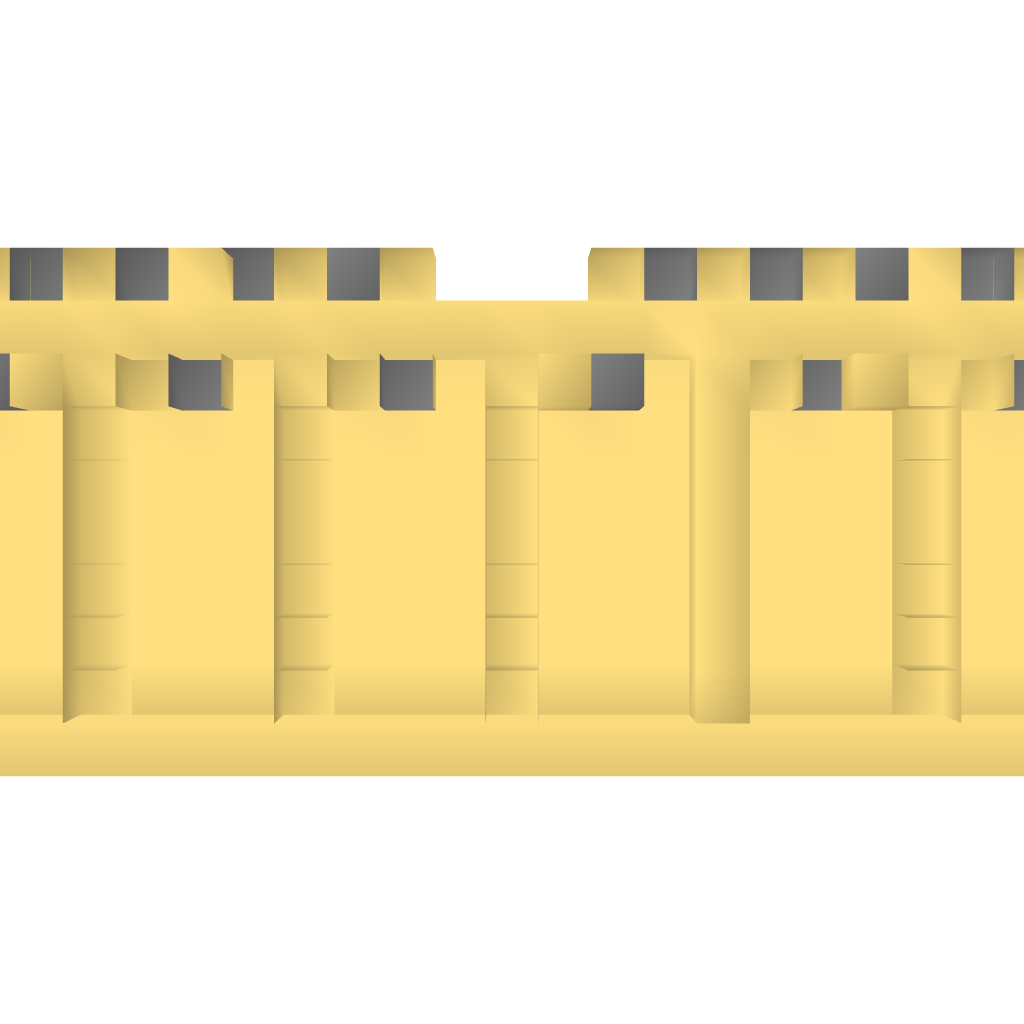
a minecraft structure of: Desert city canton good quality